Question: I am new to backbone and I am facing this design issue.
I have a backbone model that in order to update itself makes an Ajax call to the server.
The result of the Ajax call is not some nice and clean json representing the model but the actual HTML that should be displayed in page.
According to the backbone conventions the view representing the model should listen for attribute changes and then render the UI representing the model.
Since the model gets directly the HTML from the server what is the suggested approach to organize my code?
My idea is to bind the view to a model attribute. When the model executes the ajax call an attribute gets updated and as a result the view gets notified (through backbone events) and fetches from the model the HTML to be displayed.
The following diagrams better explains my problem.

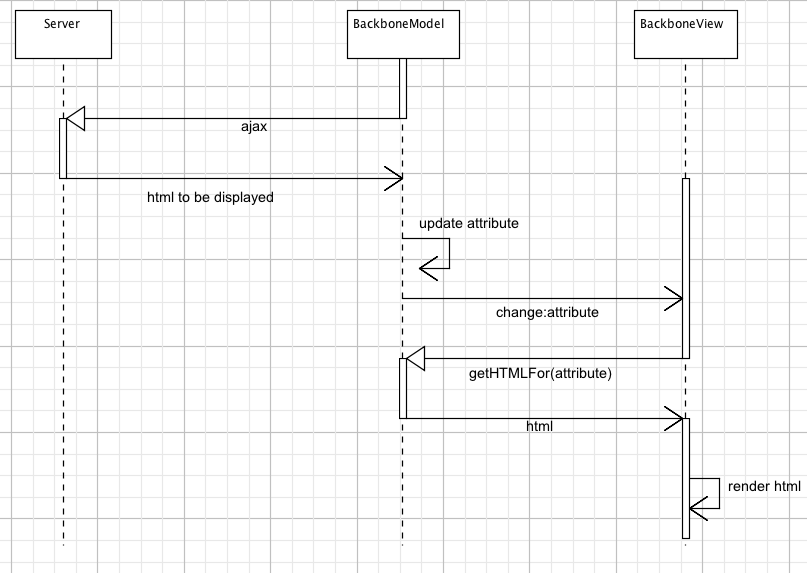
Answer: Given your API sends HTML, and treating that as a non-changeable external constraint, your proposal is pragmatic, so that's what I would do.